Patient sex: F
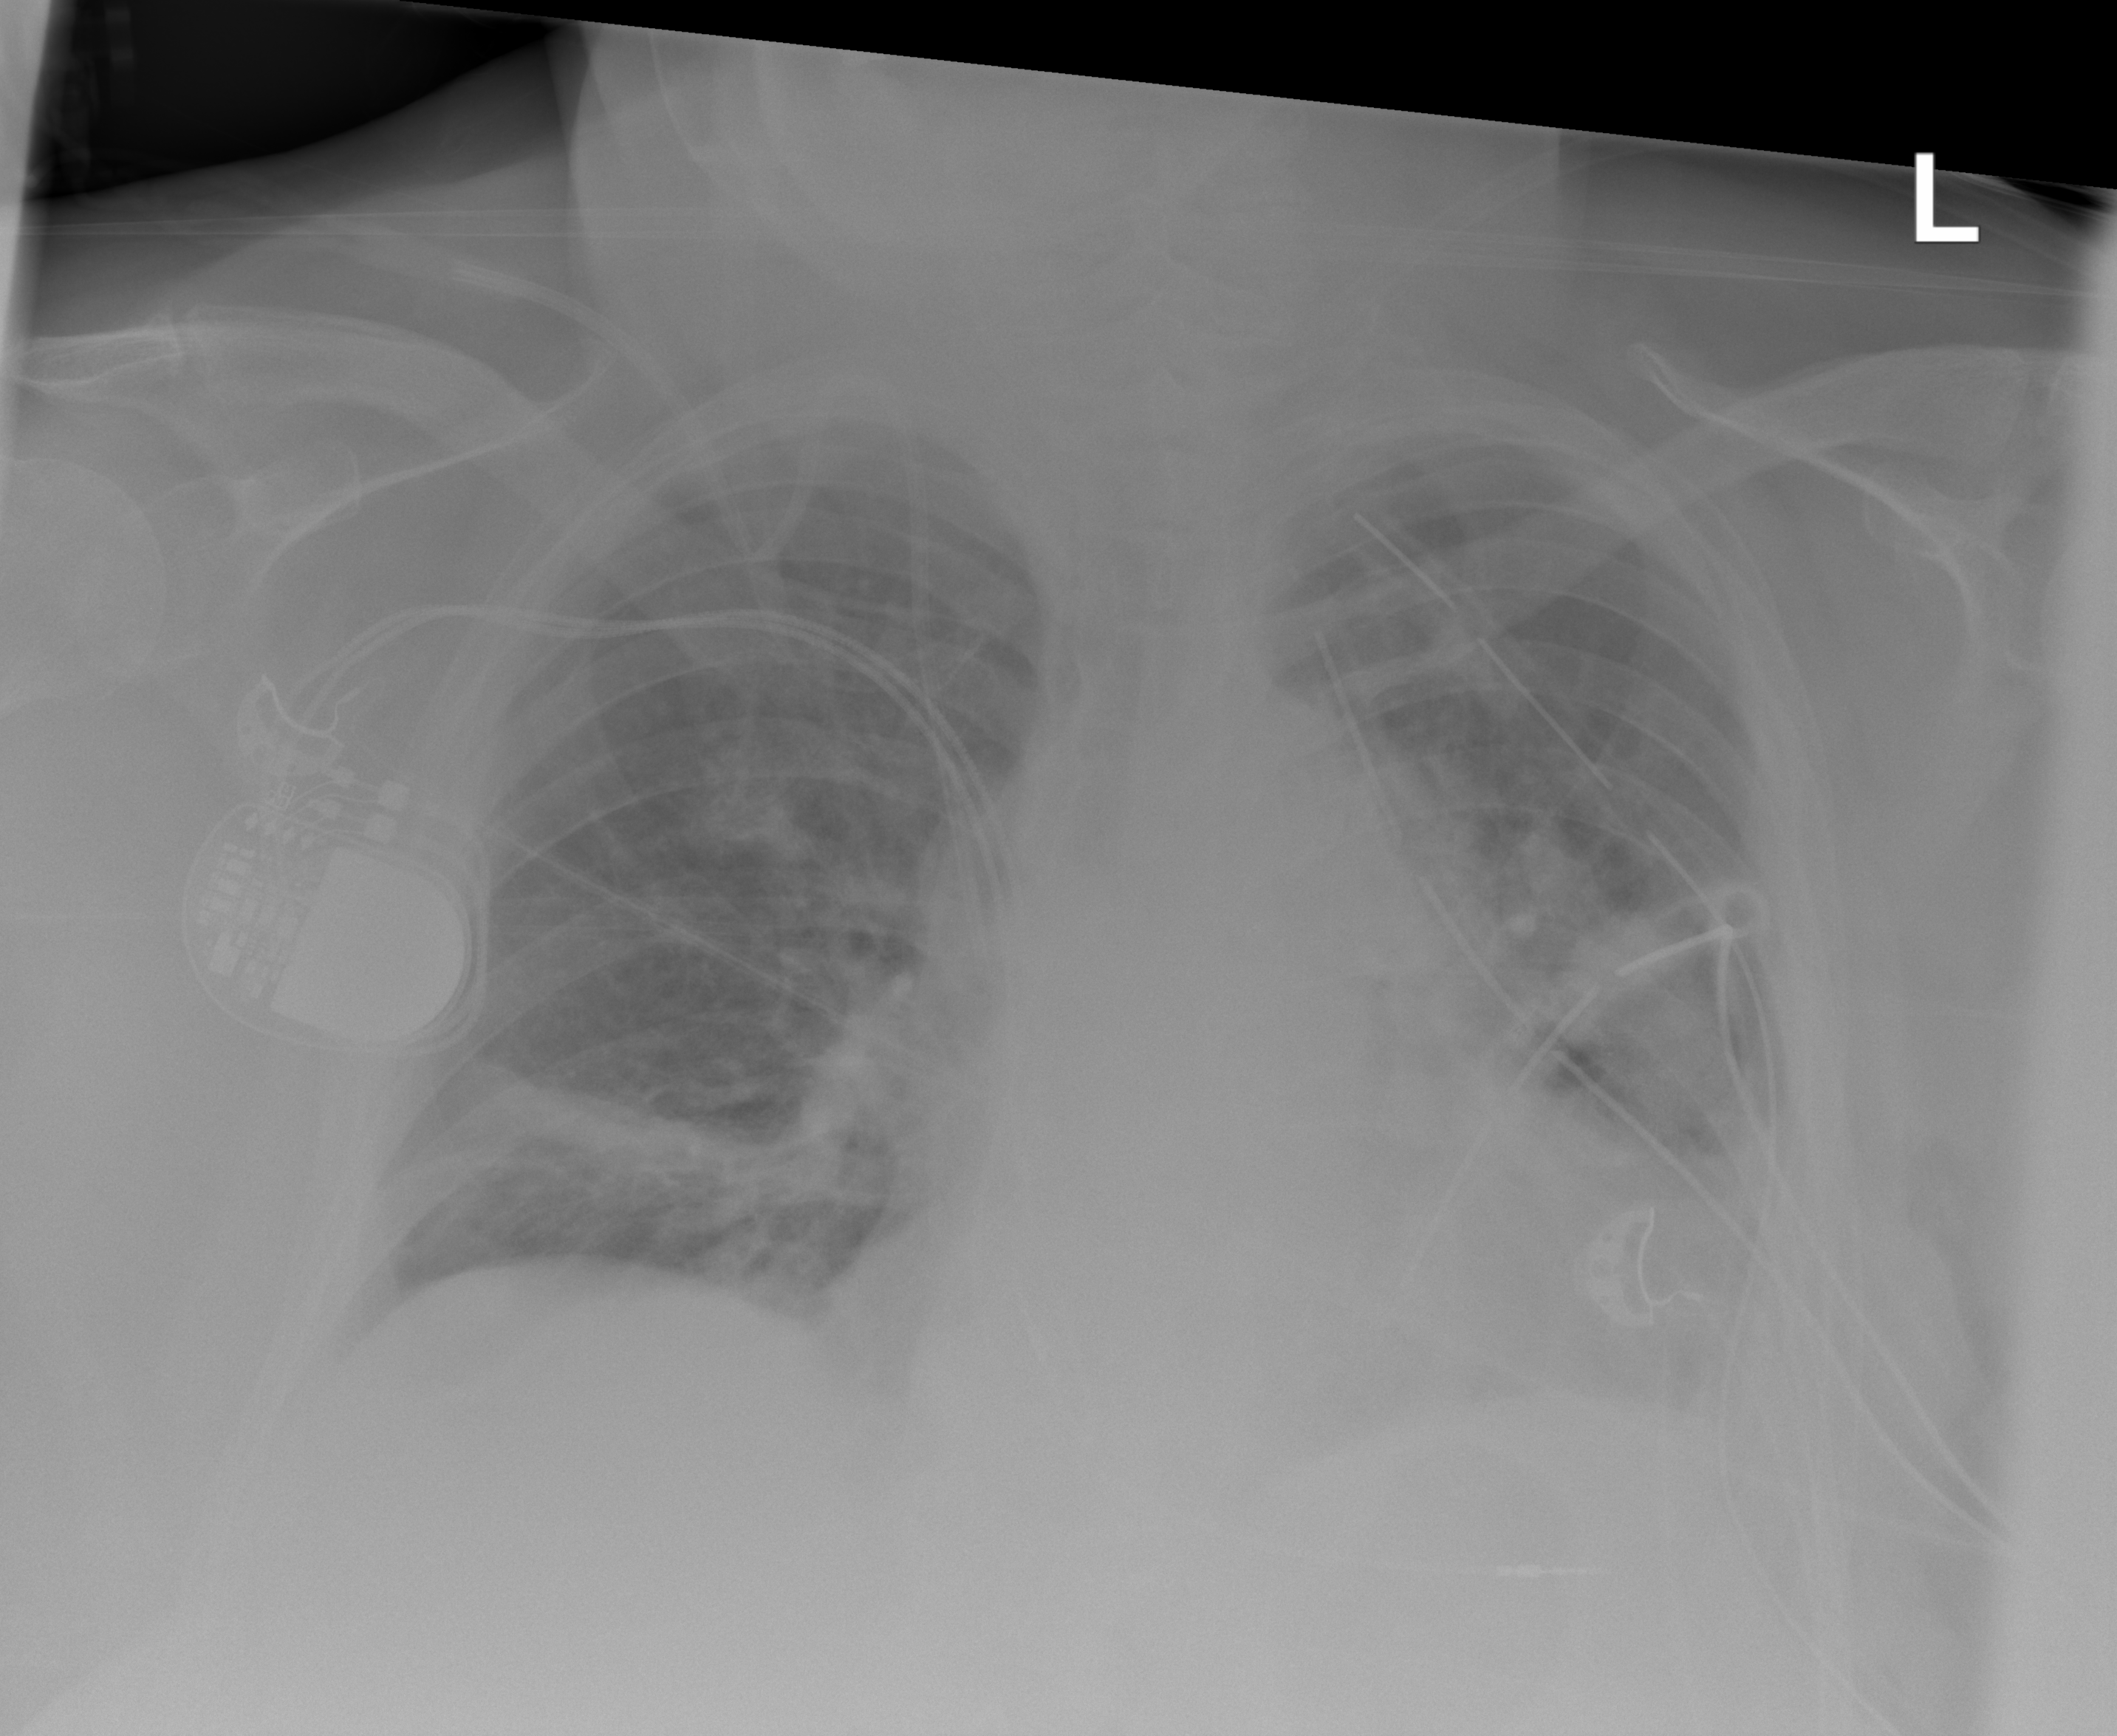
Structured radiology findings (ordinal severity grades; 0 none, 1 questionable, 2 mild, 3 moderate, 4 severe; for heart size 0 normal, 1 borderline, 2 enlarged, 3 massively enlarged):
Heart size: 2
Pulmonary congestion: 2
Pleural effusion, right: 2
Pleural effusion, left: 2
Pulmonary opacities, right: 2
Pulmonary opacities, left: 2
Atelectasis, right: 3
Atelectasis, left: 2